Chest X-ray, PA view. Patient: 41 years old, sex F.
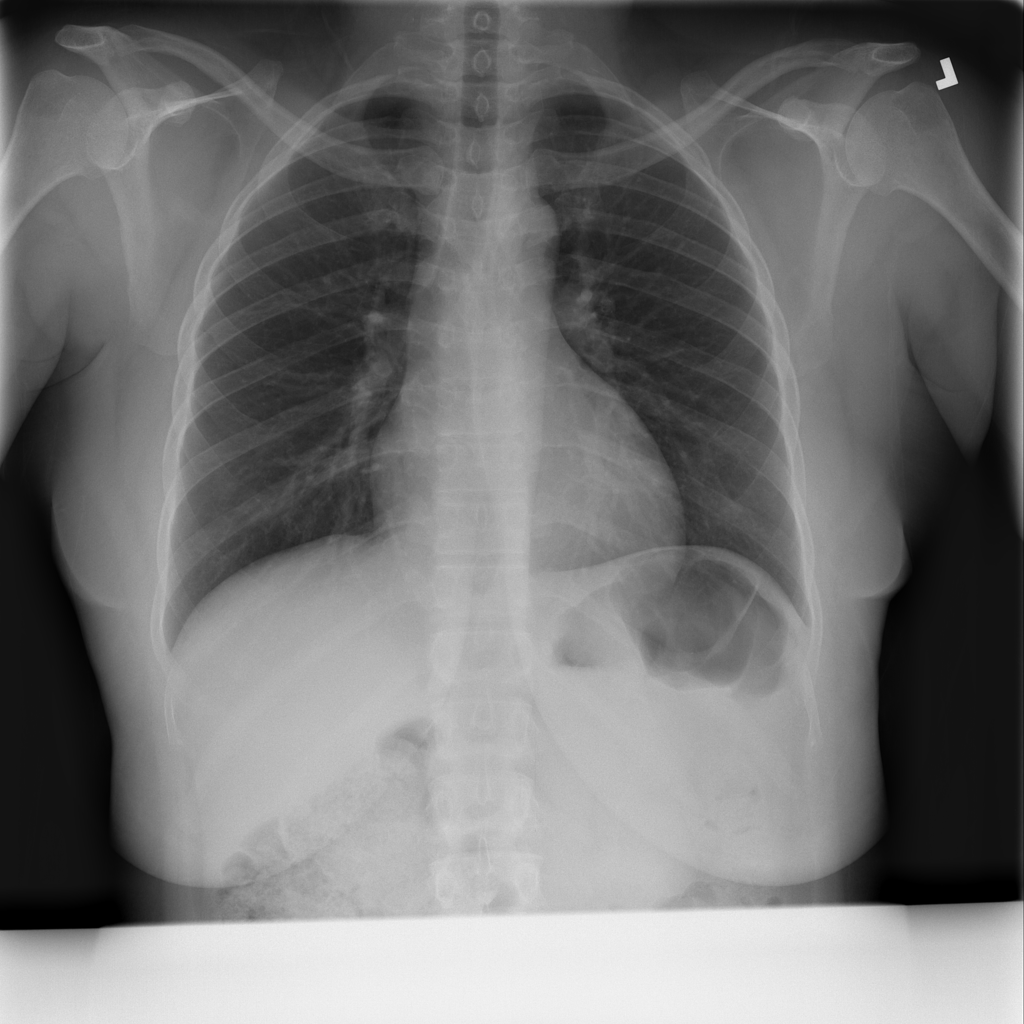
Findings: No Finding